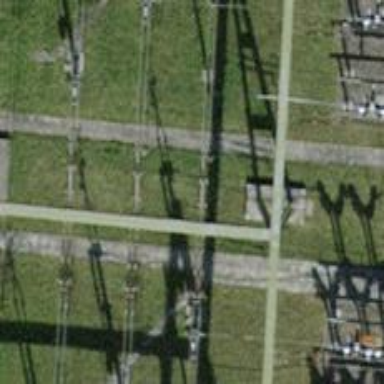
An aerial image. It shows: Busbar power line.